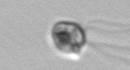
Label: flagellate_morphotype1